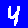
Digit: 4